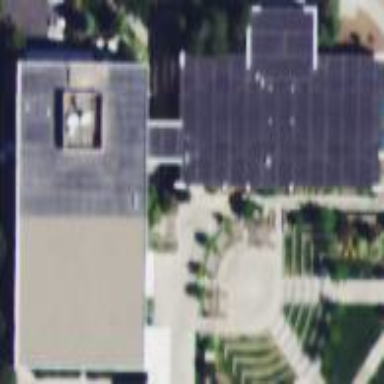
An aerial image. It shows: Building that serves as library.